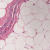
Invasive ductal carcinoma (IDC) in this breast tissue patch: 0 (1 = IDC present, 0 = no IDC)